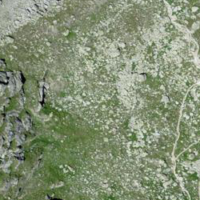
EUNIS habitat code: 31
Species observed at this site:
Agriades glandon